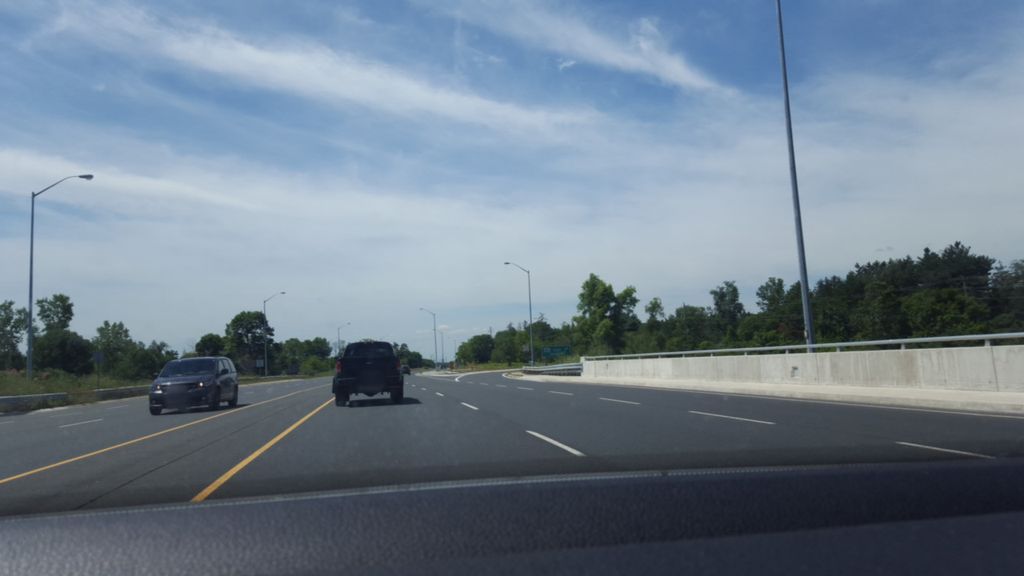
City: hamilton